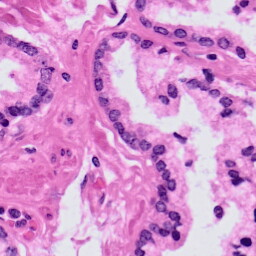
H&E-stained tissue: Prostate